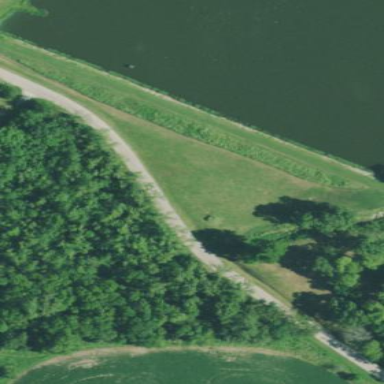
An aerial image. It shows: Dam across waterway.